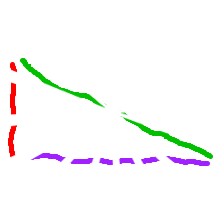
Shape: triangle